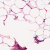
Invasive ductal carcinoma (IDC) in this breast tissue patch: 0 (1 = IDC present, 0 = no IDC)